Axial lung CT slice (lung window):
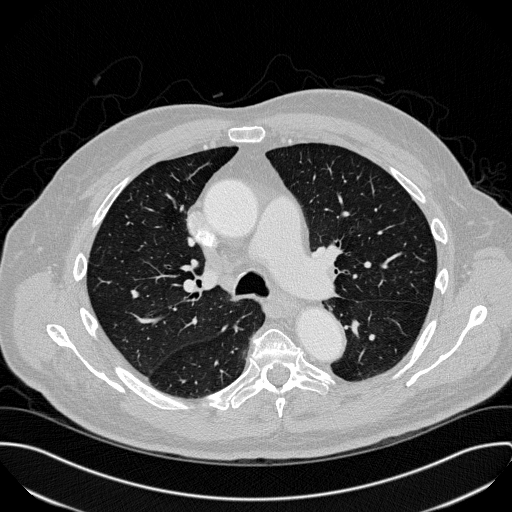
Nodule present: no